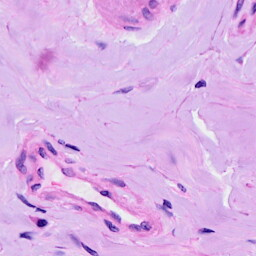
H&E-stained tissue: Ovarian